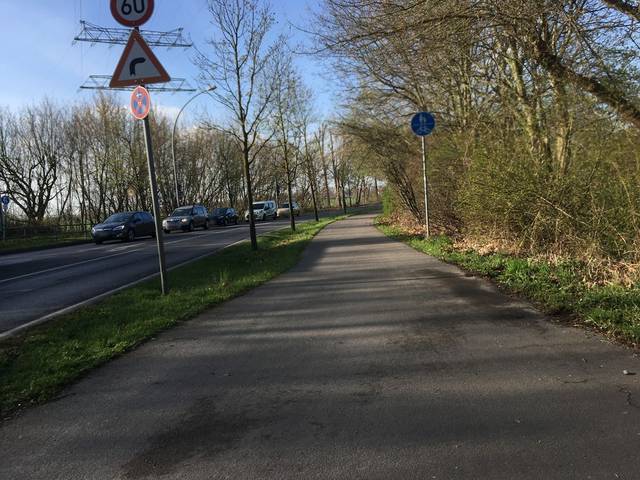
Region: Germany
Coordinates: 52.572, 13.482